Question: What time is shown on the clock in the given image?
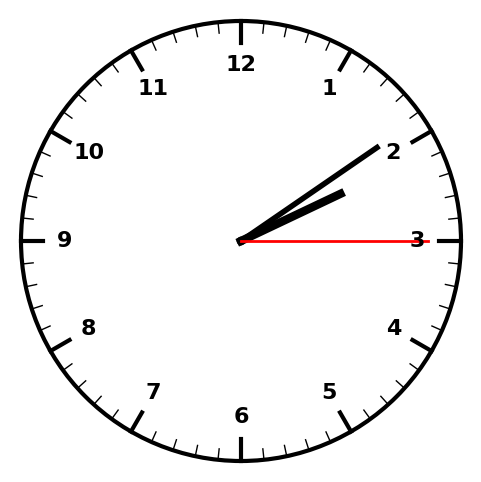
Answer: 02:09:15